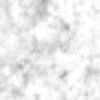
Label: no_change